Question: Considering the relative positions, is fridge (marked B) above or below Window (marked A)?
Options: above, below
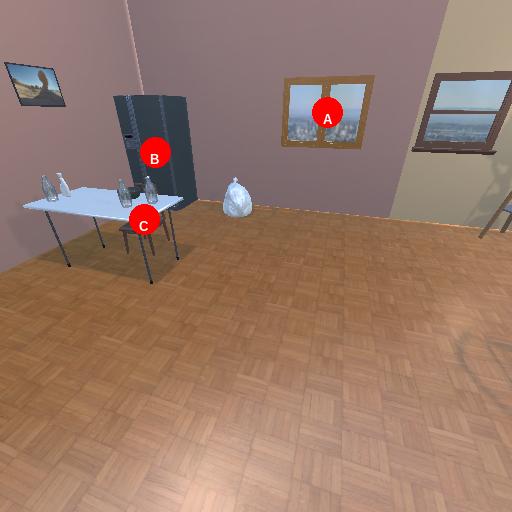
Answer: above